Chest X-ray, PA view. Patient: 52 years old, sex M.
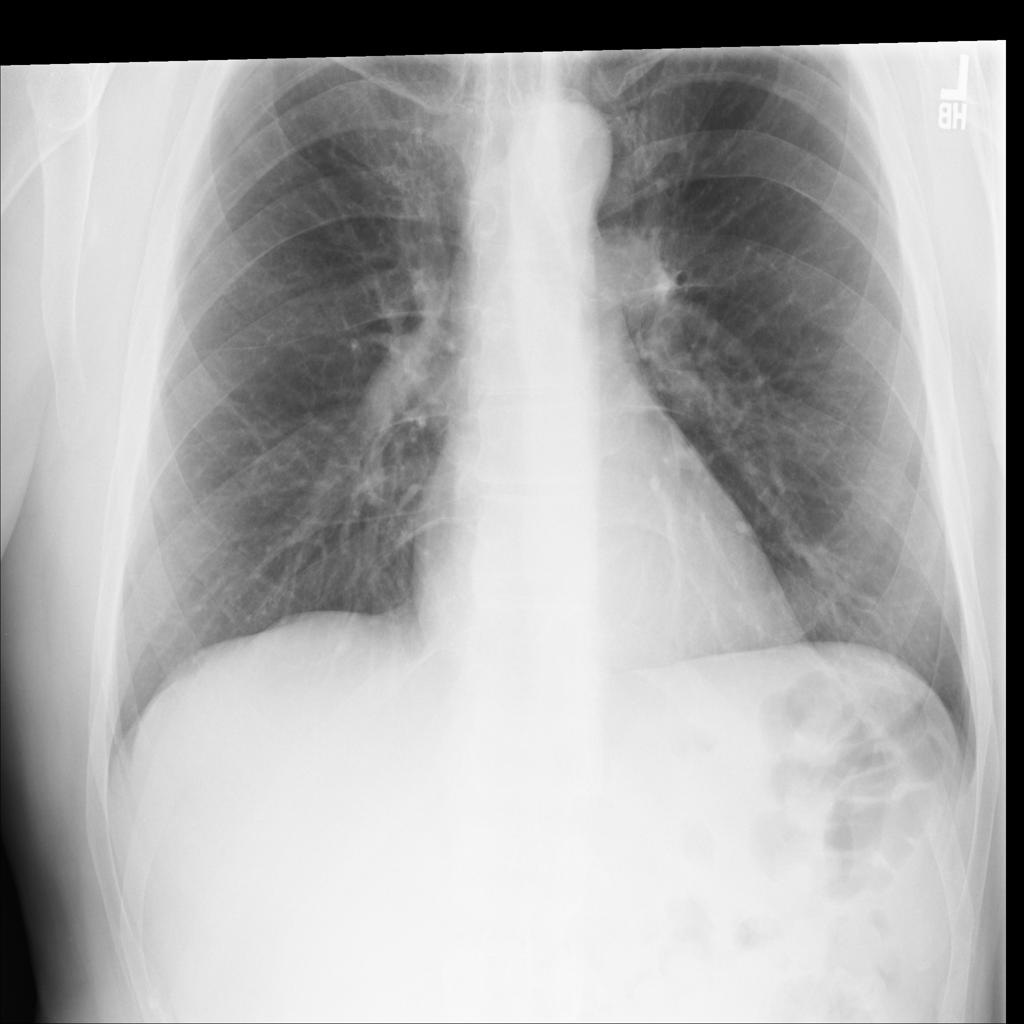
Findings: No Finding